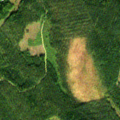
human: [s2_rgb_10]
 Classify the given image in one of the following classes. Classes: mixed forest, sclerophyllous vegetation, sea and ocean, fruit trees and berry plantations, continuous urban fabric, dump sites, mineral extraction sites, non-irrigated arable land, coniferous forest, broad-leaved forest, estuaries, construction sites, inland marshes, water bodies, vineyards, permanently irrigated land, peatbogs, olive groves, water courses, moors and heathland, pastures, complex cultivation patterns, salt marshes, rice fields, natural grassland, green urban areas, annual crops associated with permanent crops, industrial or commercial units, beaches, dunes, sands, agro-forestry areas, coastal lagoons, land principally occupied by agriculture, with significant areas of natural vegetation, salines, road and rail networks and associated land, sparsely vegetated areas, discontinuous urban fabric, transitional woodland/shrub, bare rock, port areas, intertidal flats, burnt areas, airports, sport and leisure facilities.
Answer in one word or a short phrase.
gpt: coniferous forest, mixed forest